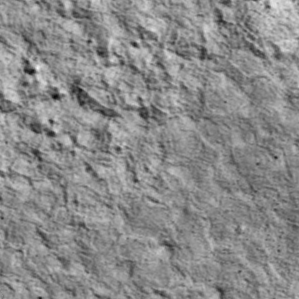
Label: non_frost